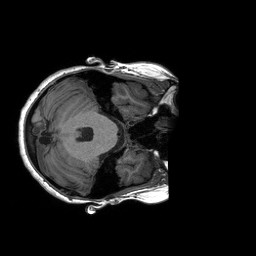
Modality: T1w
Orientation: coronal